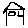
Label: house